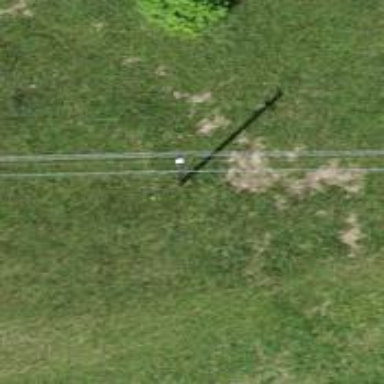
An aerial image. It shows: Utility pole as the man-made structure.